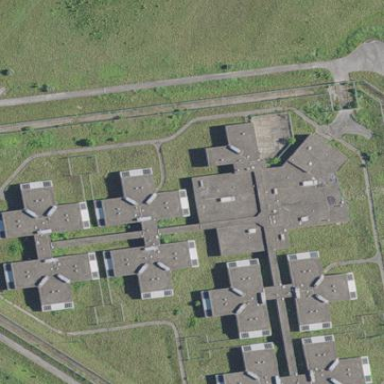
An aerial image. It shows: Prison surrounded by fence.